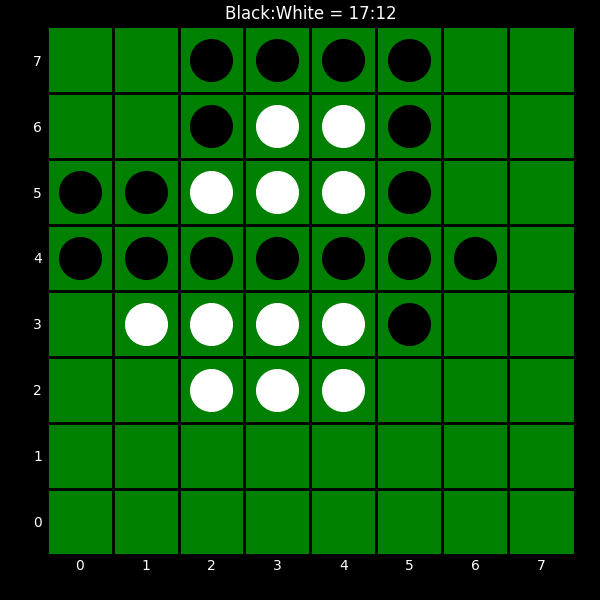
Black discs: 17
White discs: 12